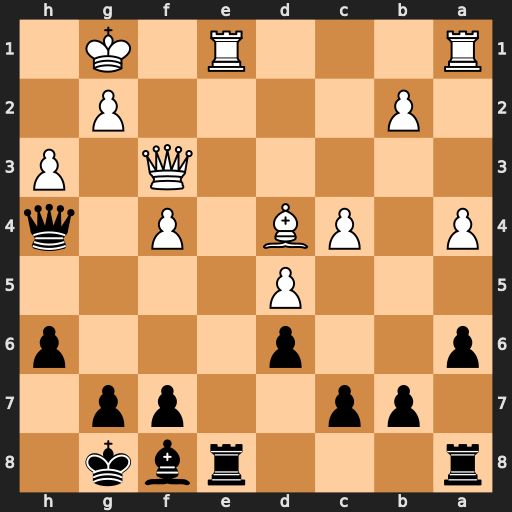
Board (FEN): r3rbk1/1pp2pp1/p2p3p/3P4/P1PB1P1q/5Q1P/1P4P1/R3R1K1
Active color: b
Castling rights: -
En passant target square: -
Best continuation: Rxe1+ Rxe1 Qxe1+